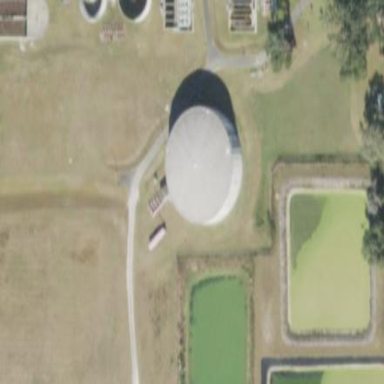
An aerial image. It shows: View of wastewater plant.